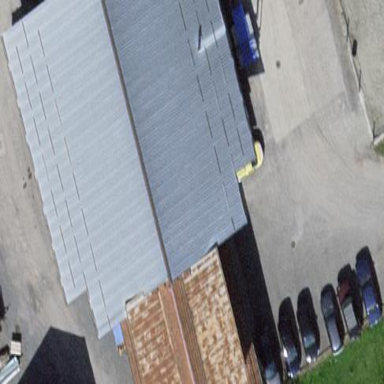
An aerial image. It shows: Gabled building with roof oriented along its structure.